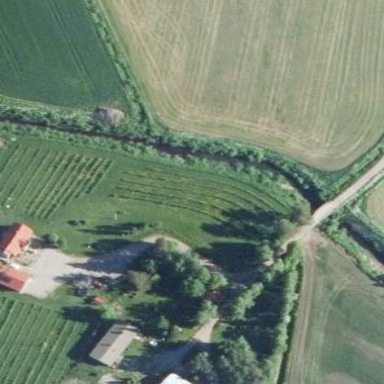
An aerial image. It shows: Orchard.